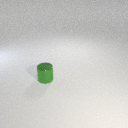
small green metal cylinder